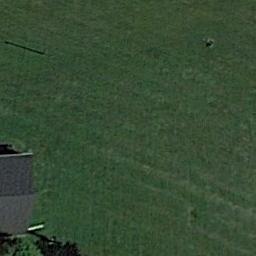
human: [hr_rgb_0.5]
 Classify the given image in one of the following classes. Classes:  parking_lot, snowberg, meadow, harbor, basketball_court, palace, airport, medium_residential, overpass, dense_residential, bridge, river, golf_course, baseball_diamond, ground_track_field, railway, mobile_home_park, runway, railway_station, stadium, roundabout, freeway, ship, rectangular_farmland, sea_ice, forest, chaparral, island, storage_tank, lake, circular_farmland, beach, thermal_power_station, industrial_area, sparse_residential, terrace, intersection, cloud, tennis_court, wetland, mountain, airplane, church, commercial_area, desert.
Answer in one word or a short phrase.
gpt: meadow